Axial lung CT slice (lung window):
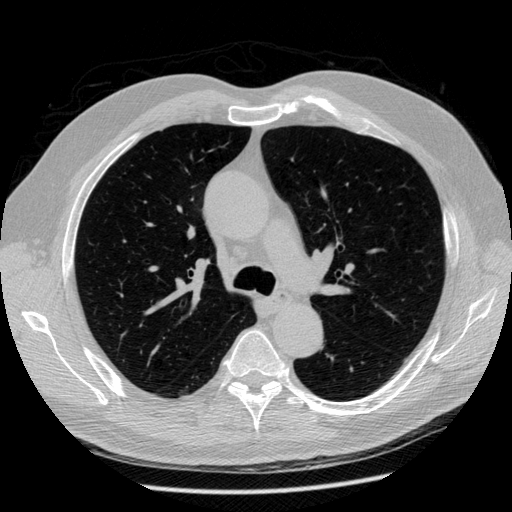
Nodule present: no